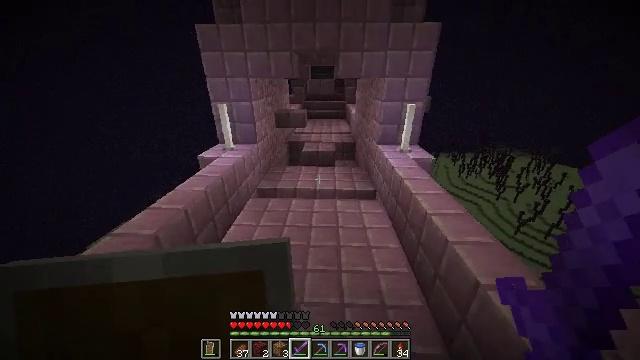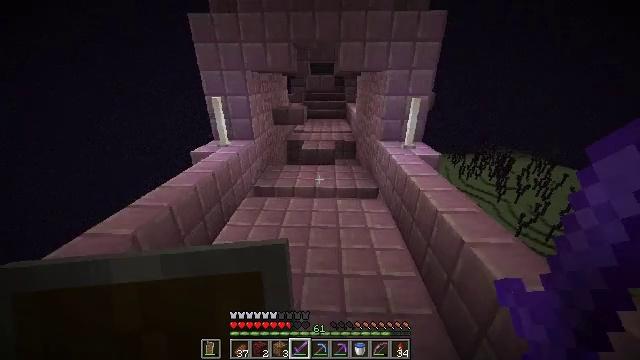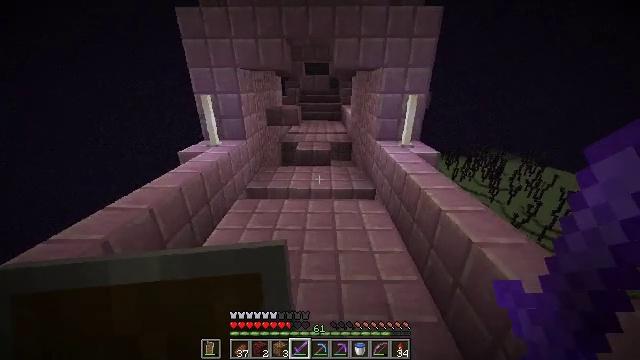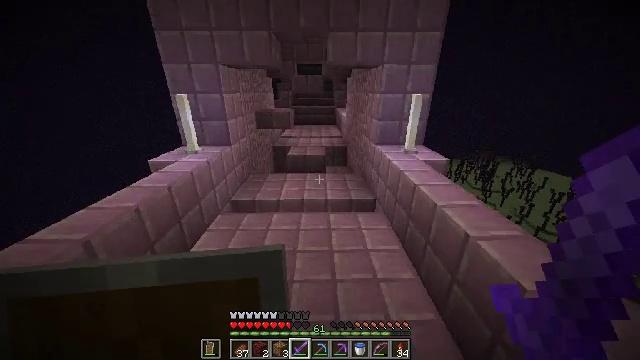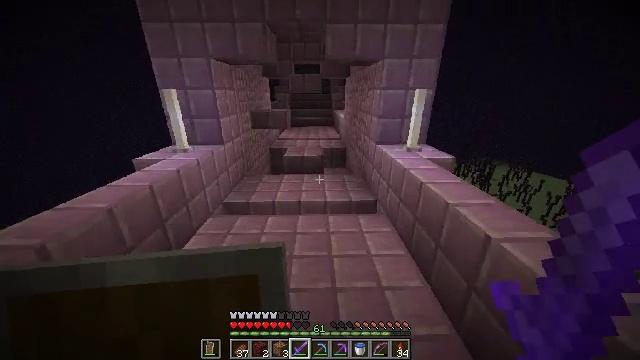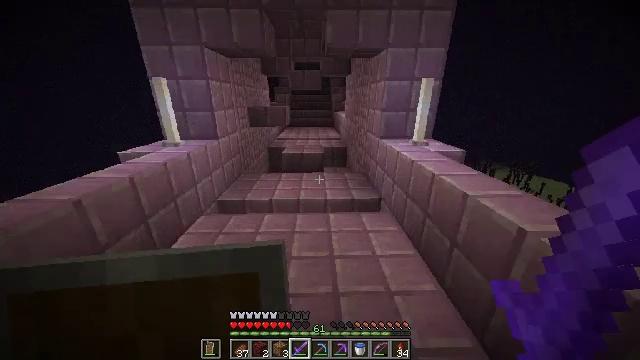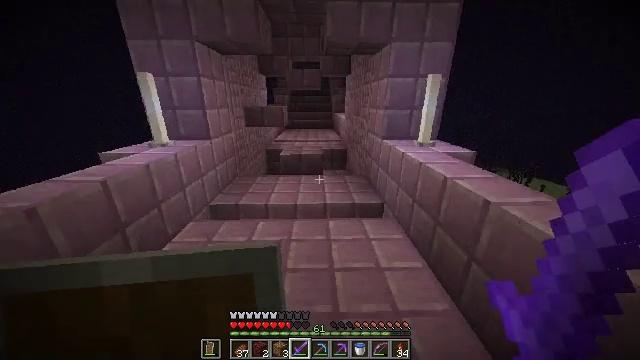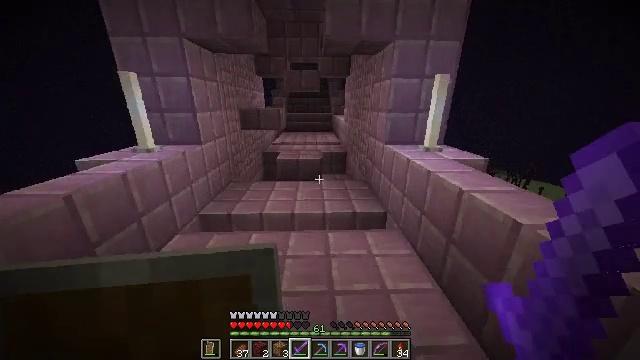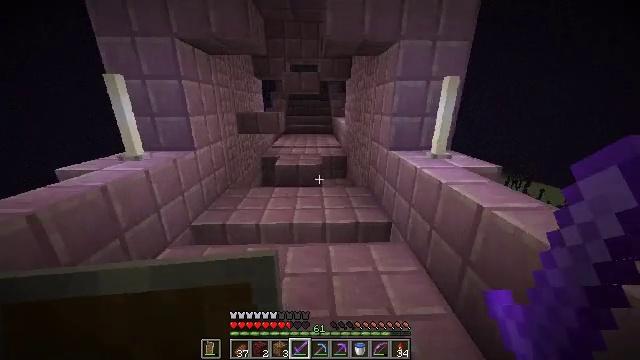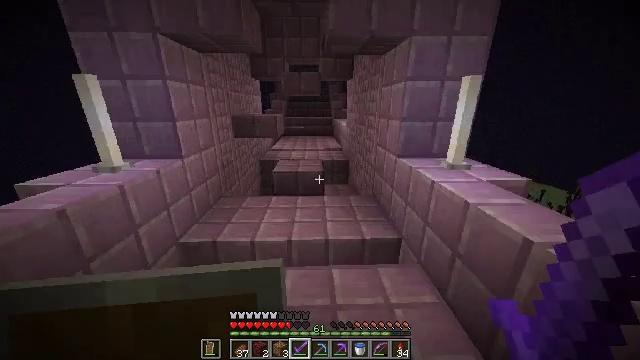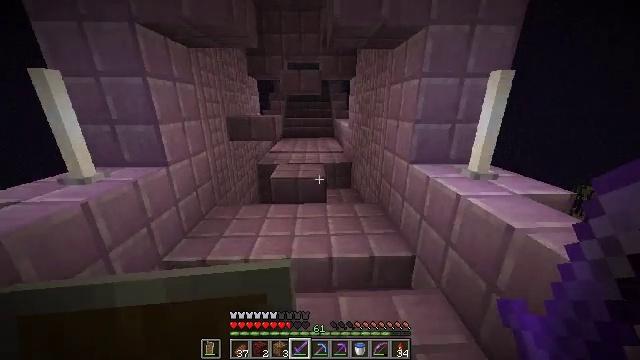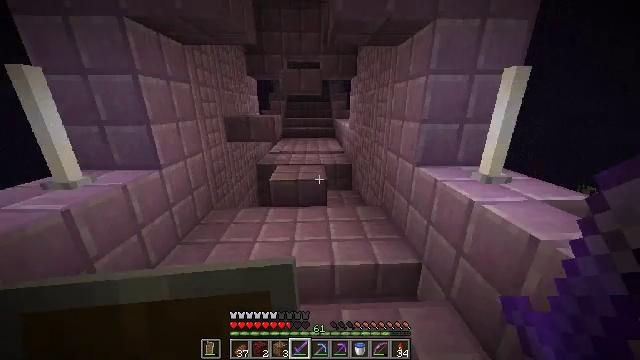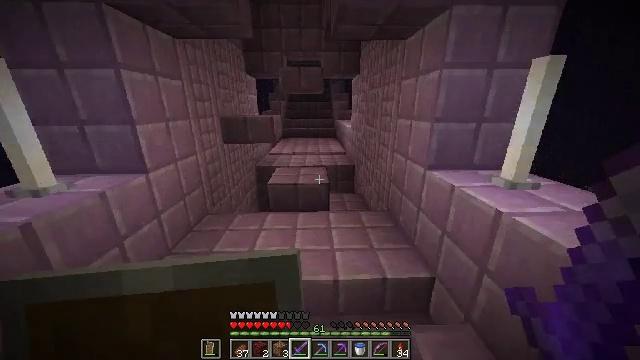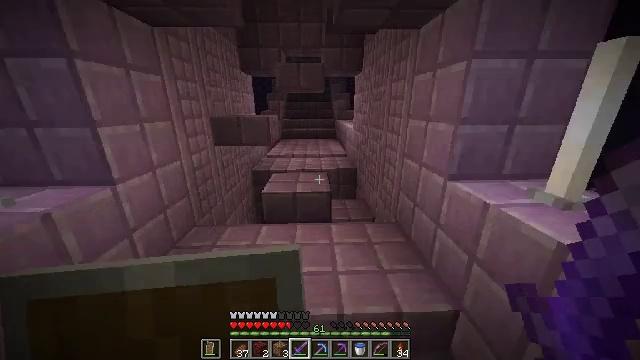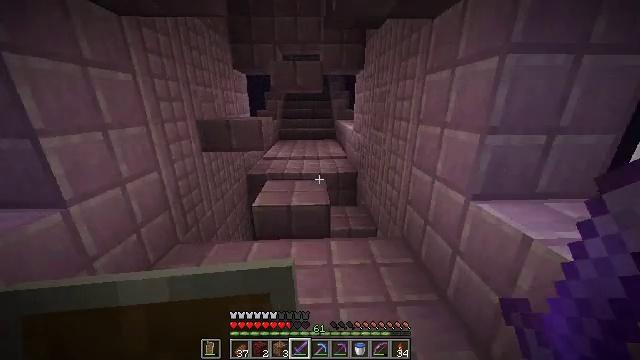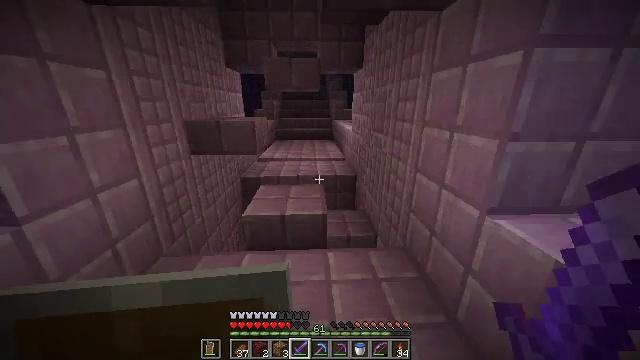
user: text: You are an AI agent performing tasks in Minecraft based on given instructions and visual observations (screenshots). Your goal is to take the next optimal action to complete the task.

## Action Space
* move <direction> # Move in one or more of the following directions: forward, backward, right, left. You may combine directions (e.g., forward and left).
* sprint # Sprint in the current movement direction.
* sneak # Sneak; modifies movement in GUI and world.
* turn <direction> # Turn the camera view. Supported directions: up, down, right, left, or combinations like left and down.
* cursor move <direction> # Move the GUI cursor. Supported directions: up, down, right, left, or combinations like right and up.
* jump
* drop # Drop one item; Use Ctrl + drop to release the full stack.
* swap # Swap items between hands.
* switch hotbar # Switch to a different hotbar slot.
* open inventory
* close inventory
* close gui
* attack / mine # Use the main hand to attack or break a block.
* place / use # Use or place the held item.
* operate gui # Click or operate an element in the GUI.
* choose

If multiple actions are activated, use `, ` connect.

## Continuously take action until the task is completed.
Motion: motion action
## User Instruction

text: Harvest the end rod for use.
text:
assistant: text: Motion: move forward
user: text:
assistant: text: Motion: move forward, turn right
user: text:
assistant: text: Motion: move forward, turn right and up
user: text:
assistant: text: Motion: move forward, turn up
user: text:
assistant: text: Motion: move forward
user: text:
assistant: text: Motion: move forward
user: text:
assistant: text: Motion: move forward
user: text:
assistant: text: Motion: move forward
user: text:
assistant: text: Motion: move forward
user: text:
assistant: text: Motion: move forward
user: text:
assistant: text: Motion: move forward
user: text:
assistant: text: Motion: move forward
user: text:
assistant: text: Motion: move forward
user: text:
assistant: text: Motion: move forward
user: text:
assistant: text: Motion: move forward
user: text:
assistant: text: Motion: move forward
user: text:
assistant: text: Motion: turn down
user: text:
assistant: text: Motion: turn down
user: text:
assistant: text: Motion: turn down
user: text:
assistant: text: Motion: turn down
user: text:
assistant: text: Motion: turn down
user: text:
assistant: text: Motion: no_op
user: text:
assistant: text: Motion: no_op
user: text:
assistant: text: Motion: no_op
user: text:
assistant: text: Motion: turn down
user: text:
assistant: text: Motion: turn left and down
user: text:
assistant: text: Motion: turn left
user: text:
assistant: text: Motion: move forward, turn left
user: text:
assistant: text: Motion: move forward, turn left
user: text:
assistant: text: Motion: move forward